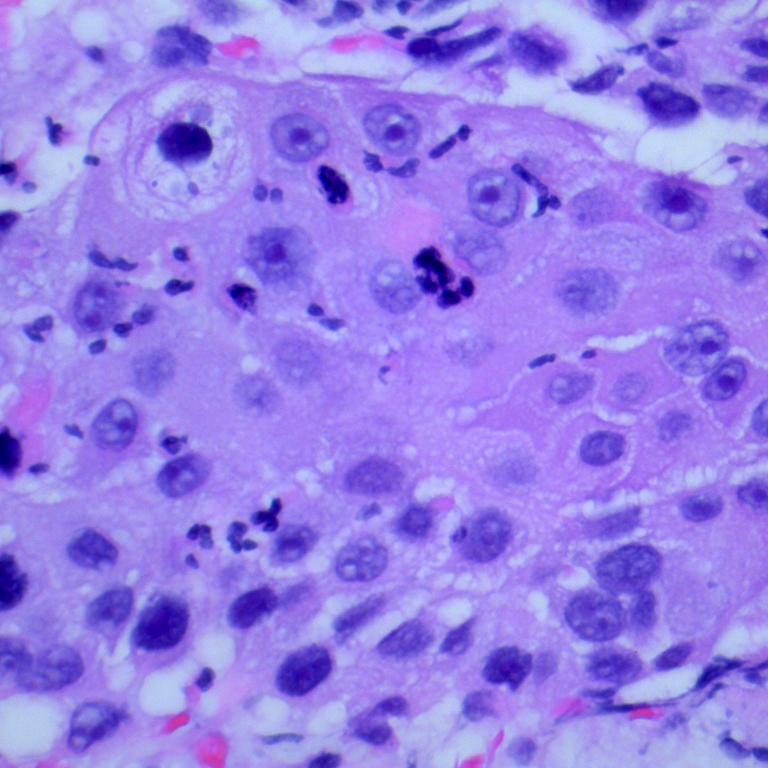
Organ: lung
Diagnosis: squamous carcinomas